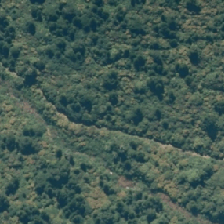
Land cover: broadleaved_indigenous_hardwood